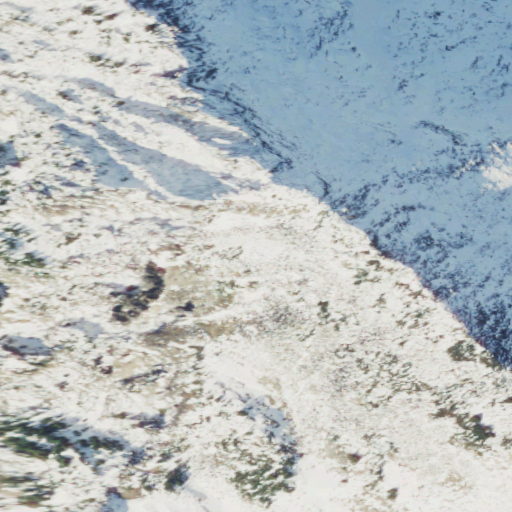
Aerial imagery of mountain in Washington named Mount Howard containing barren land, evergreen forest, grassland, shrub, and snow